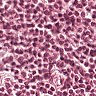
Metastatic tissue present: no